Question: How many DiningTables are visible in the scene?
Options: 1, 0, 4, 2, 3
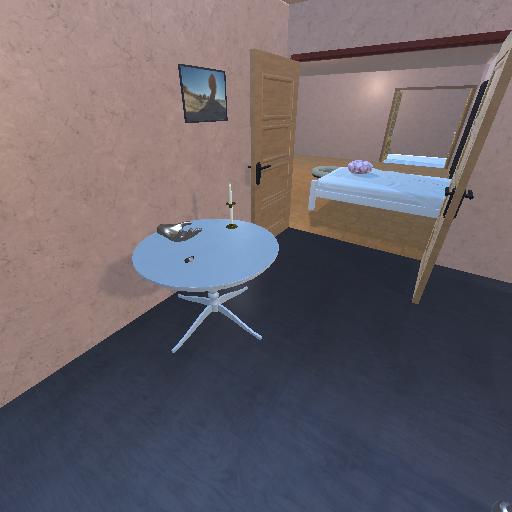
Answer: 1